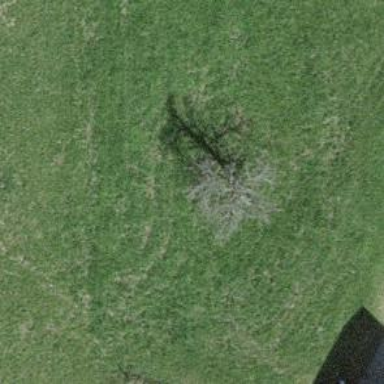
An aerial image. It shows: Beautiful tree in nature.